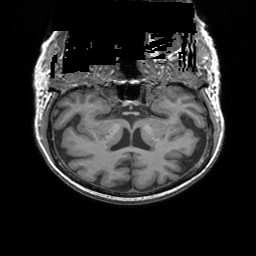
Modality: T1w
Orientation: sagittal